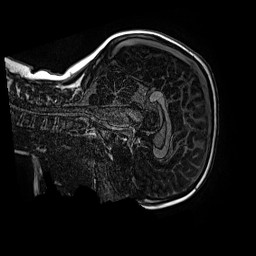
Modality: MP2RAGE
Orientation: sagittal
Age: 9
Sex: male
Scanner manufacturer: siemens
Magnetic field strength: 3 T
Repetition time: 4 s
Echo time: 0.00299 s